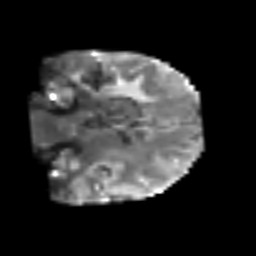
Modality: T2w
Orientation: coronal
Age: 55
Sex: male
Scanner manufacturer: siemens
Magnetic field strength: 3 T
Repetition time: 6.1 s
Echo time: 0.101 s